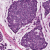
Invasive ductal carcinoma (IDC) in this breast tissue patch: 1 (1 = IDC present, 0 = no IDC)